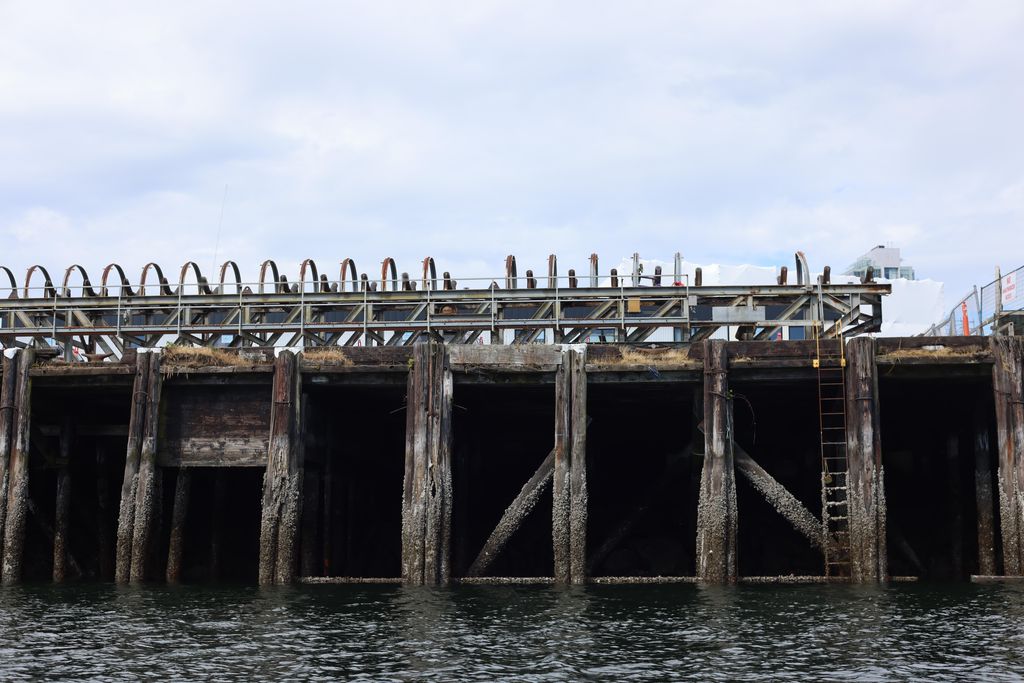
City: victoria